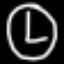
Label: clock